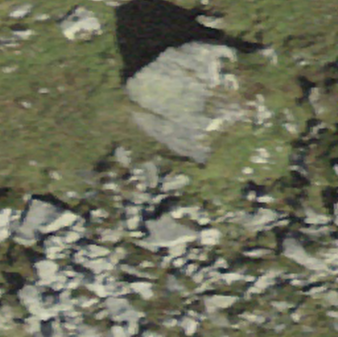
Label: bouldering_area